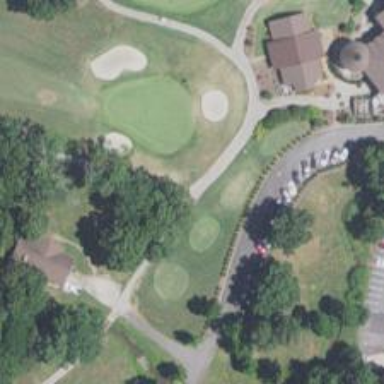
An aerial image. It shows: Path used for both walking and golf.